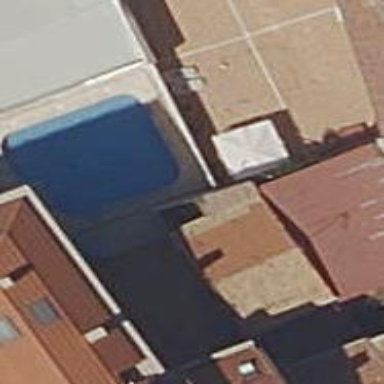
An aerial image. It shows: Outdoor swimming pool in leisure land.